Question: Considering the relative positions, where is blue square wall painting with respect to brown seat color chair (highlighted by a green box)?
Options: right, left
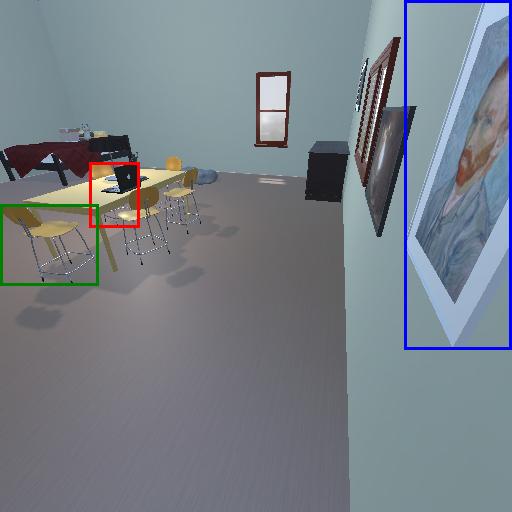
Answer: right